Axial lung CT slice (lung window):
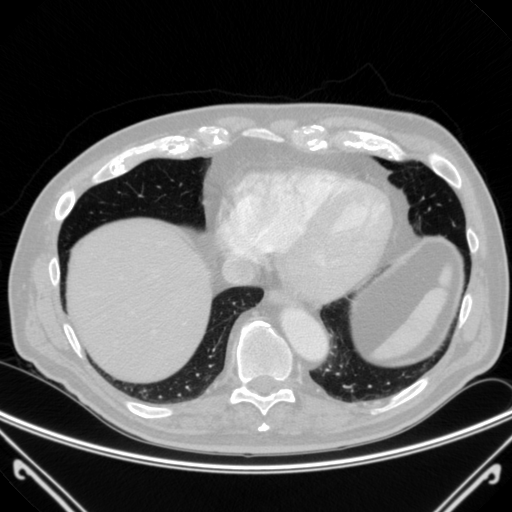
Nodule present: no